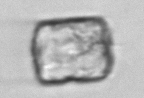
Label: Lauderia_annulata